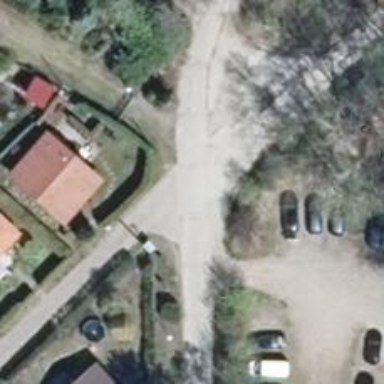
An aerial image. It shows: Service road with high-quality grade 1 track surface.